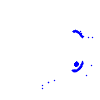
Particle: electron